Question: I have the following code:
'''
@charset "utf-8";
/* CSS Document */
body {
background-color: aliceblue;
font-family: 'Sintony', sans-serif;
}
.headerspan {
width: 100%;
height: 100%;
background-color: #009EE3;
border-bottom: thick solid #F39200;
}
.headercontainer {
width: 60%;
margin-left: auto;
margin-right: auto;
float: none;
clear: both;
}
.phonenumber {
text-align: center;
height: 2em;
line-height: 2em;
color: #ffffff;
font-size: 1.5em;
font-weight: 700;
}
.responsiveimg {
max-width: 100%;
height: auto;
border: none;
margin: 0.25em;
}
'''
'''
<body>
<div class="headerspan">
<div class="headercontainer">
<div class="section group">
<div class="col span_6_of_12">
<img class="responsiveimg" src="images/logo.png">
</div>
<div class="col span_6_of_12 phonenumber">
Text Text Text Text Text Text Text Text Text Text Text Text Text Text Text Text Text Text Text Text Text Text Text Text Text Text Text Text Text Text Text Text Text Text Text Text Text Text Text Text
</div>
</div>
</div>
</div>
</body>
'''
The text in the final child div overflows, and the parent does not expand. Could anyone shed some light on this? Thank you.

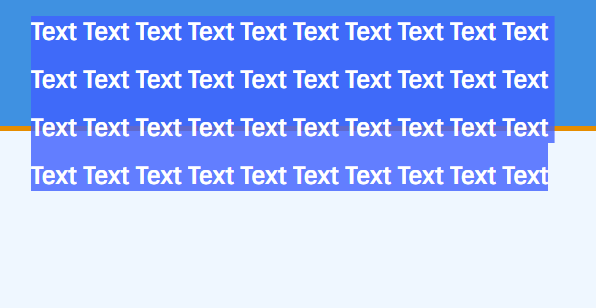
Answer: Change 'height:2em;' to 'min-height:2em;' for '.phonenumber'
'''
@charset "utf-8";
/* CSS Document */
body {
background-color: aliceblue;
font-family: 'Sintony', sans-serif;
}
.headerspan {
width: 100%;
height: 100%;
background-color: #009EE3;
border-bottom: thick solid #F39200;
}
.headercontainer {
width: 60%;
margin-left: auto;
margin-right: auto;
float: none;
clear: both;
}
.phonenumber {
text-align: center;
min-height: 2em;
line-height: 2em;
color: #ffffff;
font-size: 1.5em;
font-weight: 700;
}
.responsiveimg {
max-width: 100%;
height: auto;
border: none;
margin: 0.25em;
}
'''
'''
<body>
<div class="headerspan">
<div class="headercontainer">
<div class="section group">
<div class="col span_6_of_12">
<img class="responsiveimg" src="images/logo.png">
</div>
<div class="col span_6_of_12 phonenumber">
Text Text Text Text Text Text Text Text Text Text Text Text Text Text Text Text Text Text Text Text Text Text Text Text Text Text Text Text Text Text Text Text Text Text Text Text Text Text Text Text
</div>
</div>
</div>
</div>
</body>
'''